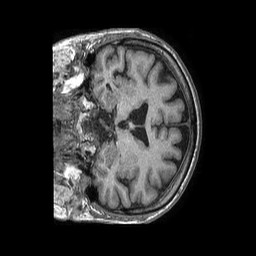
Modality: T1w
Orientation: coronal
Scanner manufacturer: philips
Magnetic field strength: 1.5 T
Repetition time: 0.007572 s
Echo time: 0.003439 s